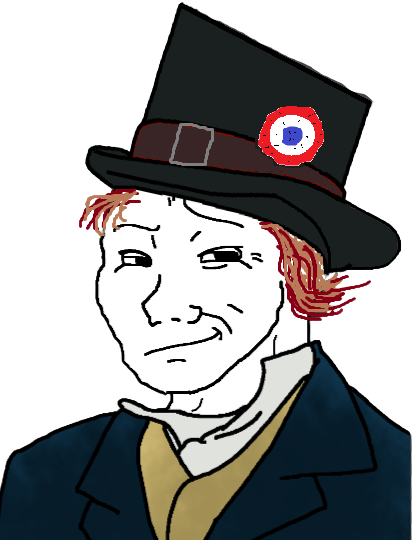
Label: 5_Smugjak